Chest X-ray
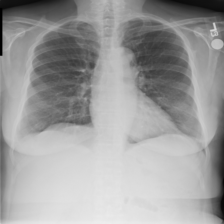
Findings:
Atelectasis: negative
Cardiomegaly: negative
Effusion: negative
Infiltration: negative
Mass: negative
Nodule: negative
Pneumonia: negative
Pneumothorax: negative
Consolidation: negative
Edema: negative
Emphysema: negative
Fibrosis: negative
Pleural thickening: negative
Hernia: negative